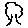
Label: tree